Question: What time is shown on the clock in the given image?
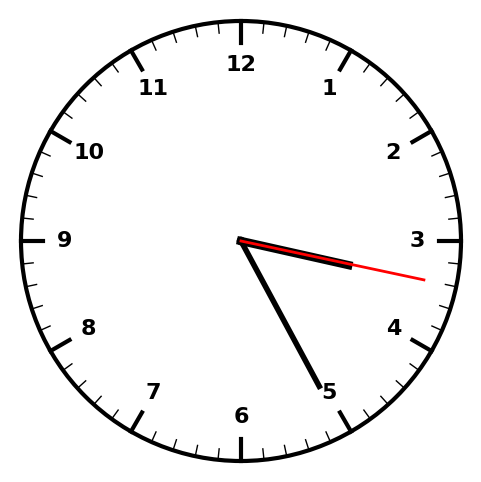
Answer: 03:25:17